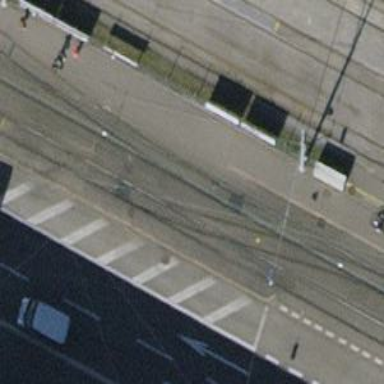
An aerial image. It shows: Tram railway with single track and electrified by contact line. This is siding track.